Aerial crown-view tile of a tropical tree (Barro Colorado Island, Panama), acquired 20250616:
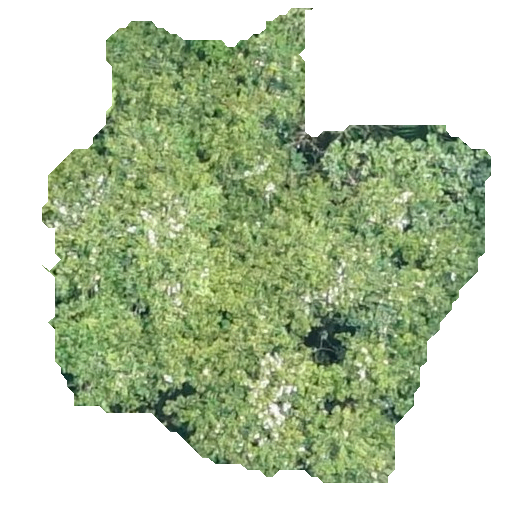
Species: Apeiba membranacea
GBIF accepted scientific name: Apeiba membranacea
Crown area: 209.161 m²